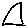
Label: triangle